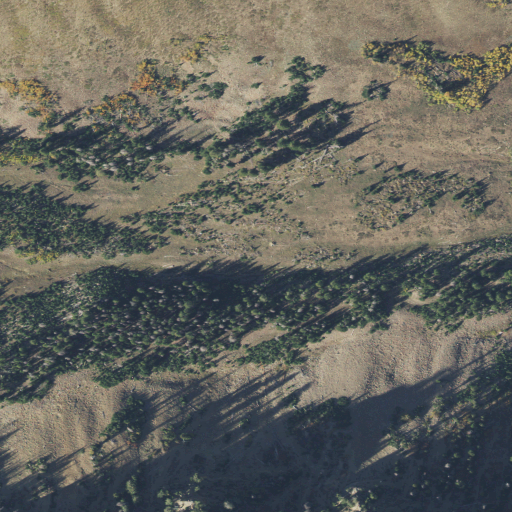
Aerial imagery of depression(s) in Utah named Third Hole containing evergreen forest and shrub